Interaction volume radius: 5 \u00c5
Interaction volume height: 20 \u00c5
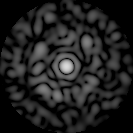
Disorder parameter: 0.7601